Question: I have a wrapper containing 3 boxes (green: 300px, blue: 200px and yellow: 100px). The container can have a width of either 500px or 300px.
What I want is that, in the case the wrapper's width is 500px, the green and blue boxes get aligned, and the yellow gets hidden (Case A). In the other case (B), if the wrapper's width is 300px, I want to have the green box in the top, and the other 2 boxes aligned together in the bottom.
Is there a way to do this?
All the heights are equal (e.g. 100px)
: I cannot control in advance the width of the wrapper. So I need a solution that works for both cases, not 2 solutions (each for 1 case).

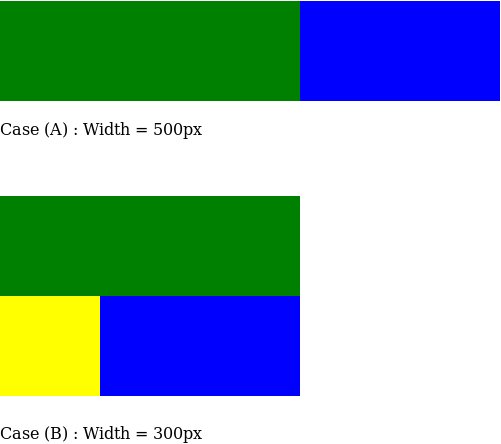
Answer: '''
<!doctype html>
<html>
<head>
<title>Demo</title>
<style>
#caseA {width: 500px; float: left;}
#caseB {width: 300px; float: left; clear: both; margin-top: 100px;}
#caseA > div, #caseB > div {height:100px; position: relative;}
.boxGreen {background-color:green; width: 300px; float: left; z-index: 3;}
.boxBlue {background-color:blue; width: 200px; float: right; z-index: 2;}
.boxYellow {background-color:yellow; width: 100px; float: right; margin-left:-100px; z-index: 1;}
</style>
</head>
<body>
<div id="caseA">
<div class="boxGreen"></div>
<div class="boxBlue"></div>
<div class="boxYellow"></div>
</div>
<div id="caseB">
<div class="boxGreen"></div>
<div class="boxBlue"></div>
<div class="boxYellow"></div>
</div>
</body>
</html>
'''